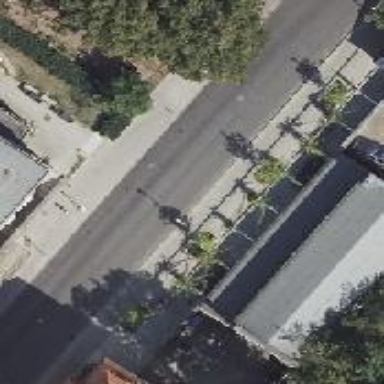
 with the left sidewalk surfaced with sett."